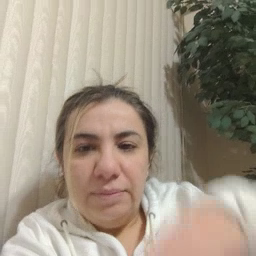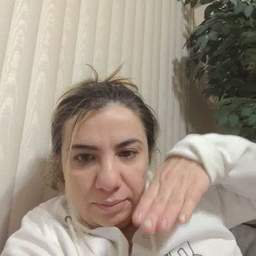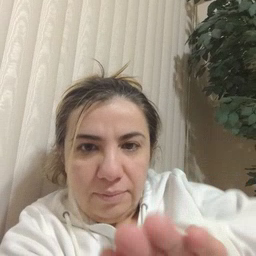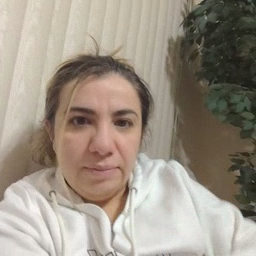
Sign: into